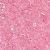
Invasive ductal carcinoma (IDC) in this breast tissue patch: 0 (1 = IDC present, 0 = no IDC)